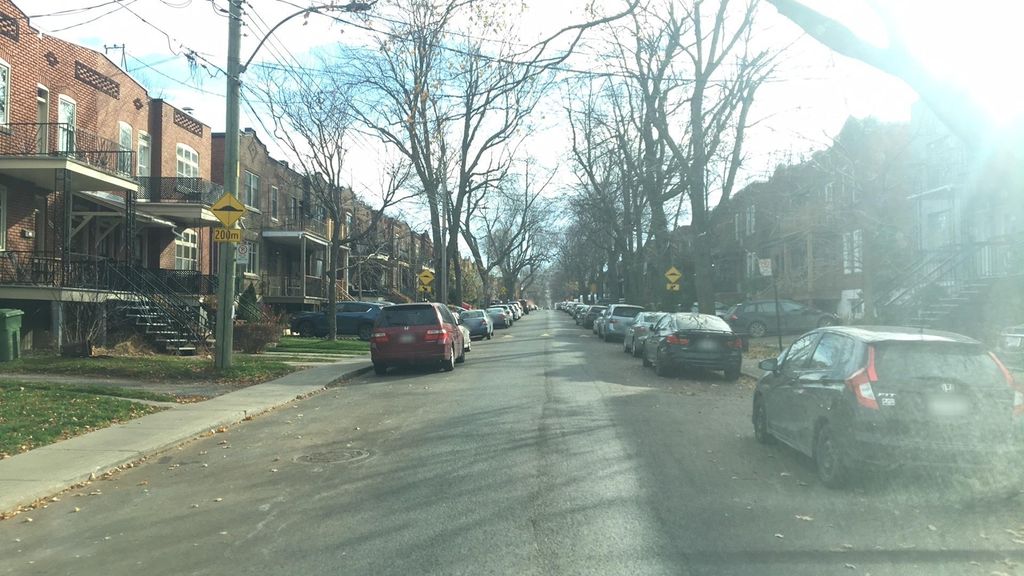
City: montreal